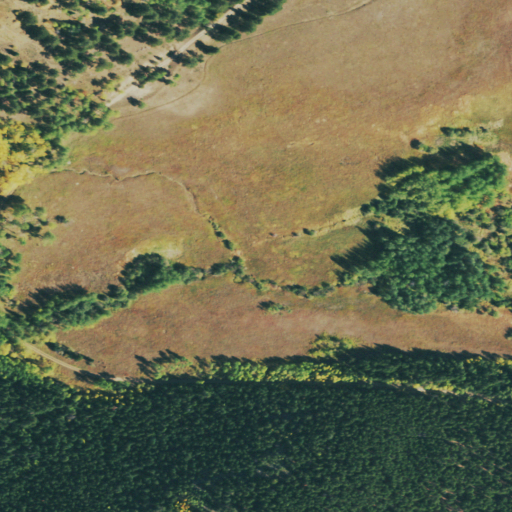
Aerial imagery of valley in Colorado named Delonde Gulch containing shrub, evergreen forest, deciduous forest, woody wetlands, herbaceous wetlands, pasture, and grassland